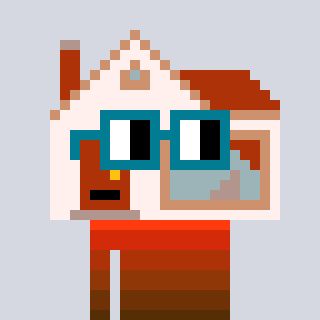
a pixel art character with square dark green glasses, a house-shaped head and a cold-colored body on a cool background